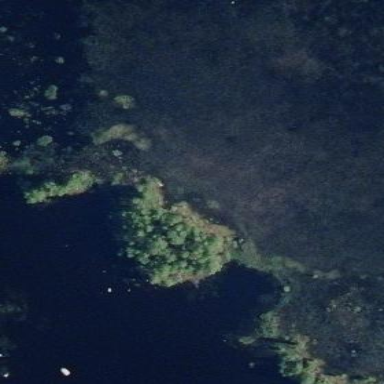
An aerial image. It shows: Islet.